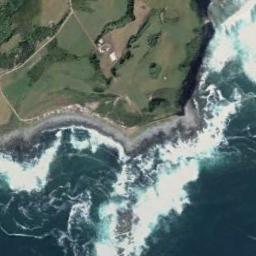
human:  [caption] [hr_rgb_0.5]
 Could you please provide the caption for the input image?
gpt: Blue water and green space and grey highway .

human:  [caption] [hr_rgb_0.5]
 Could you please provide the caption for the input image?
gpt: Huge waves hit the thick fields near the beach .

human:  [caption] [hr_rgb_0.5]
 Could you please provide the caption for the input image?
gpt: There is no vegetation near the beach .

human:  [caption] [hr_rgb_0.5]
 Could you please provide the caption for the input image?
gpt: The beach is an erosion scarp and the farmland is on the beach .

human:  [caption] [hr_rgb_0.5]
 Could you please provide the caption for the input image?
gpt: The grass is beside the beach .